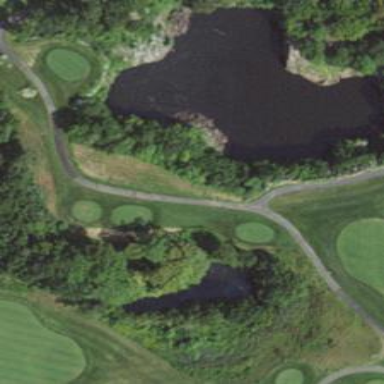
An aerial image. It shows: Path designated for golf carts.